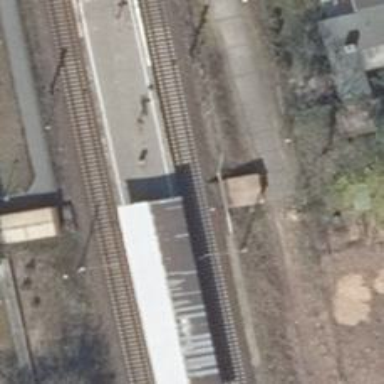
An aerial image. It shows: Train station with railway halt for public transport.